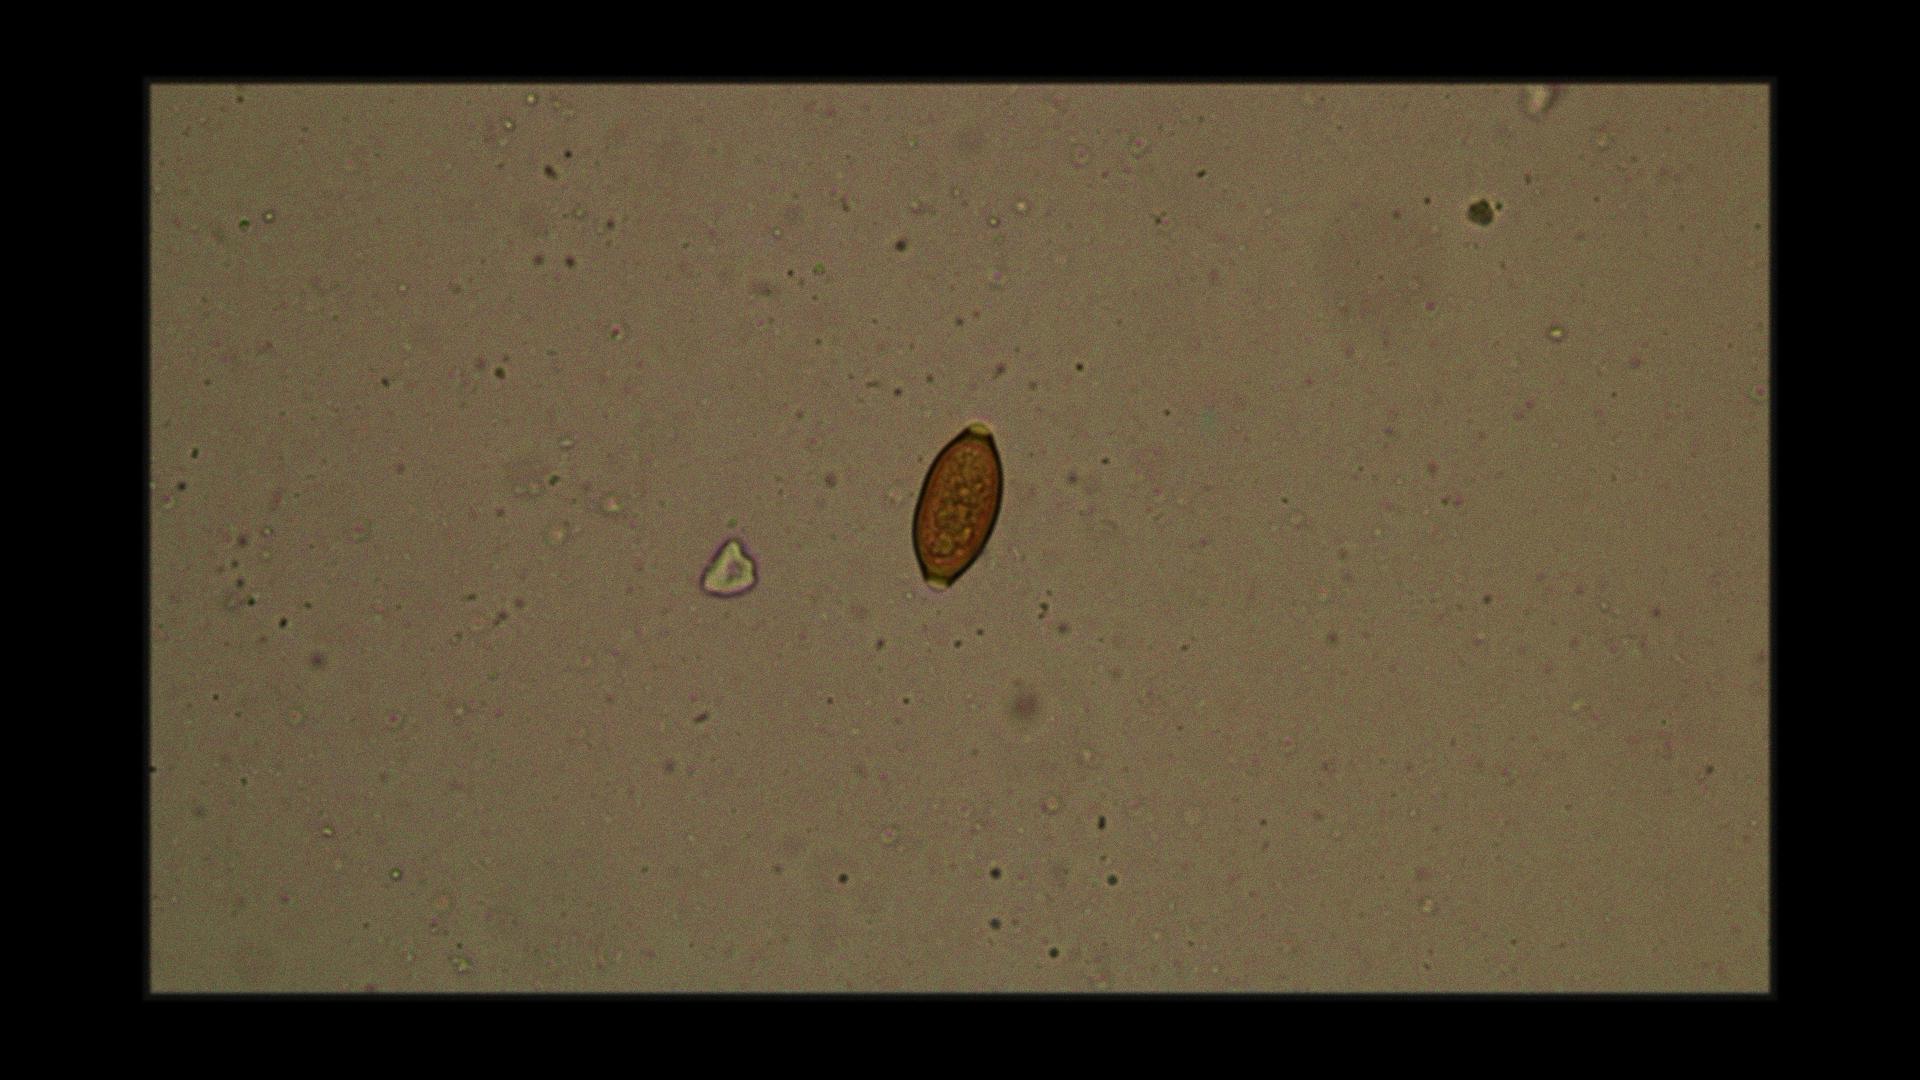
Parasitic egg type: Trichuris trichiura